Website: macys
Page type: billing-address
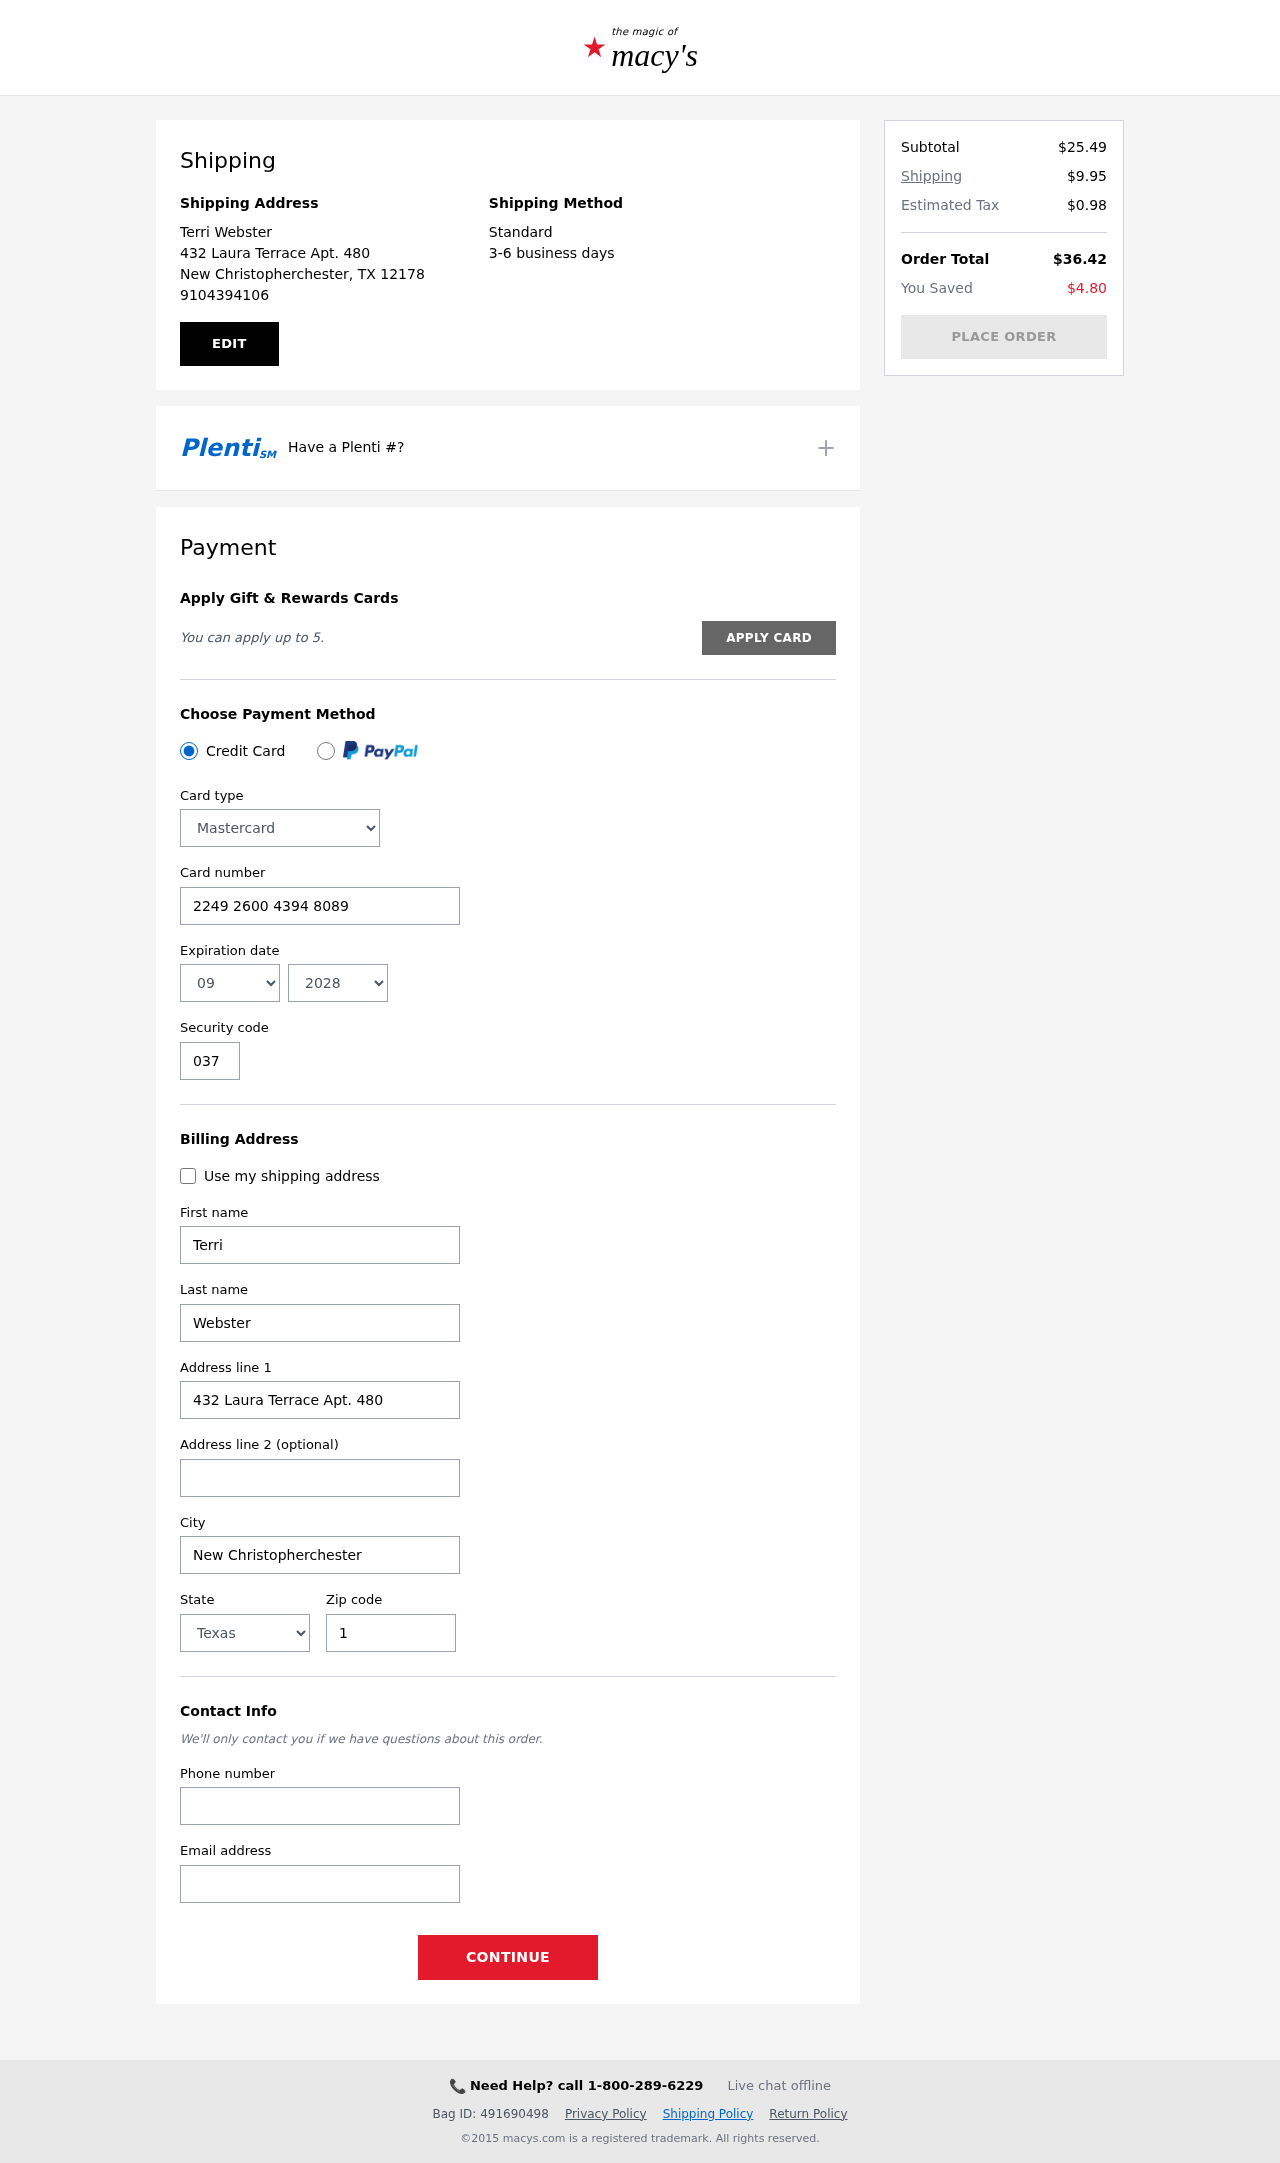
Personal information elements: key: PII_CARD_CVV
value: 037
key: PII_CARD_EXPIRY_MONTH
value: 09
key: PII_CARD_EXPIRY_YEAR
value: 28
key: PII_CARD_NUMBER
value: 2249 2600 4394 8089
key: PII_CARD_TYPE
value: Mastercard
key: PII_CITY
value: New Christopherchester
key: PII_CITY_STATE_ZIP
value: New Christopherchester, TX 12178
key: PII_EMAIL
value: terri_webster@hotmail.com
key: PII_FIRSTNAME
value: Terri
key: PII_FULLNAME
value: Terri Webster
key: PII_LASTNAME
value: Webster
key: PII_PHONE
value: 9104394106
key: PII_POSTCODE
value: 12178
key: PII_STATE
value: Texas
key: PII_STREET
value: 432 Laura Terrace Apt. 480
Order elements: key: ORDER_SUBTOTAL
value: $25.49
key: ORDER_SHIPPING_COST
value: $9.95
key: ORDER_TAX
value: $0.98
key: ORDER_TOTAL
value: $36.42
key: ORDER_SAVINGS
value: $4.80